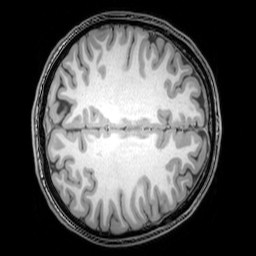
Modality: T1w
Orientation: axial
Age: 22
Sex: male
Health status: healthy
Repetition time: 0.081 s
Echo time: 0.037 s